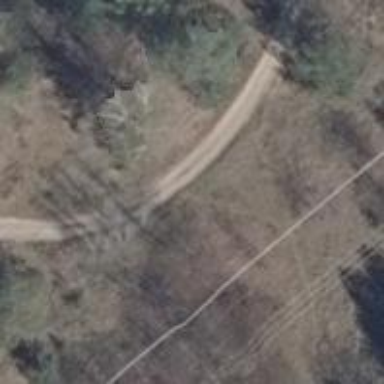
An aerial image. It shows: Sandy path.